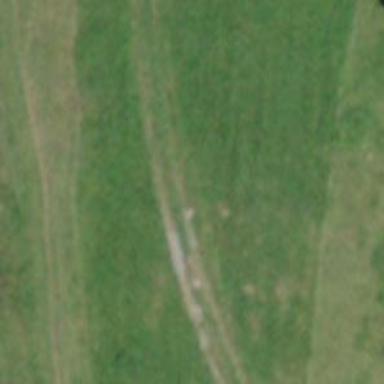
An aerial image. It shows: Grass track with grade4 surface.